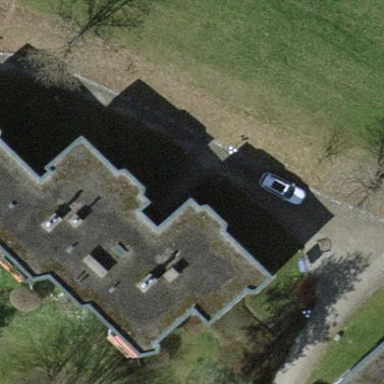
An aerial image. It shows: Building with flat roof.